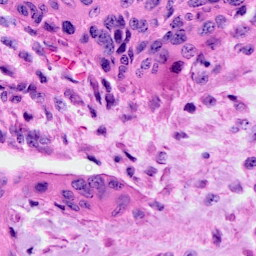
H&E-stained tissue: Cervix